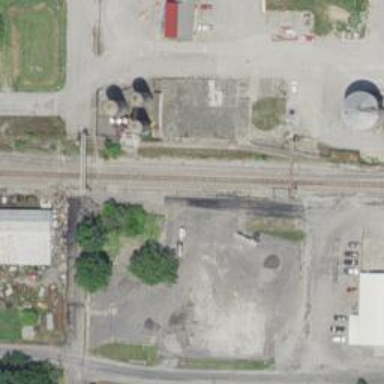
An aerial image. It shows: Railway junction.